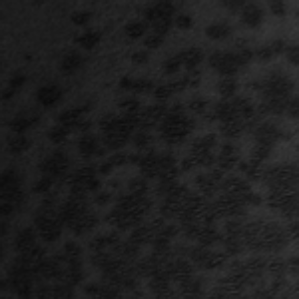
Label: frost